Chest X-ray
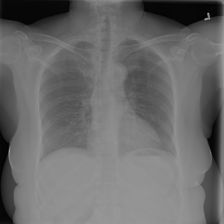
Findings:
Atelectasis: negative
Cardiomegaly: negative
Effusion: negative
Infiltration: negative
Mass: negative
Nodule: negative
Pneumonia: negative
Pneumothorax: negative
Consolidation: negative
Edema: negative
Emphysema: negative
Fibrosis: negative
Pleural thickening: negative
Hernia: negative